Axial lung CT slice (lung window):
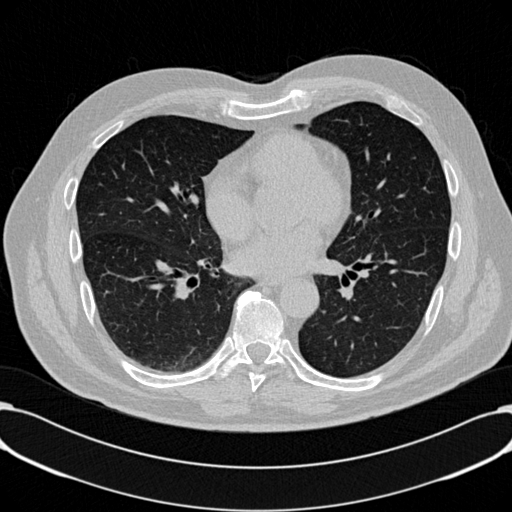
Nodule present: no